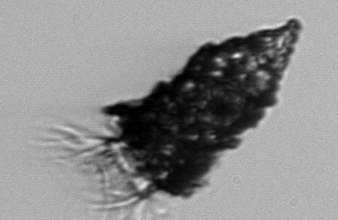
Label: Tintinnopsis